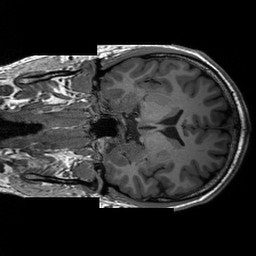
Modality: T1w
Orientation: coronal
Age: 30
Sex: male
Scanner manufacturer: siemens
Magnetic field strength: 3 T
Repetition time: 2.3 s
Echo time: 0.00233 s